Interaction volume radius: 10 \u00c5
Interaction volume height: 15 \u00c5
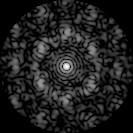
Disorder parameter: 0.6999